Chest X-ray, PA view. Patient: 56 years old, sex M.
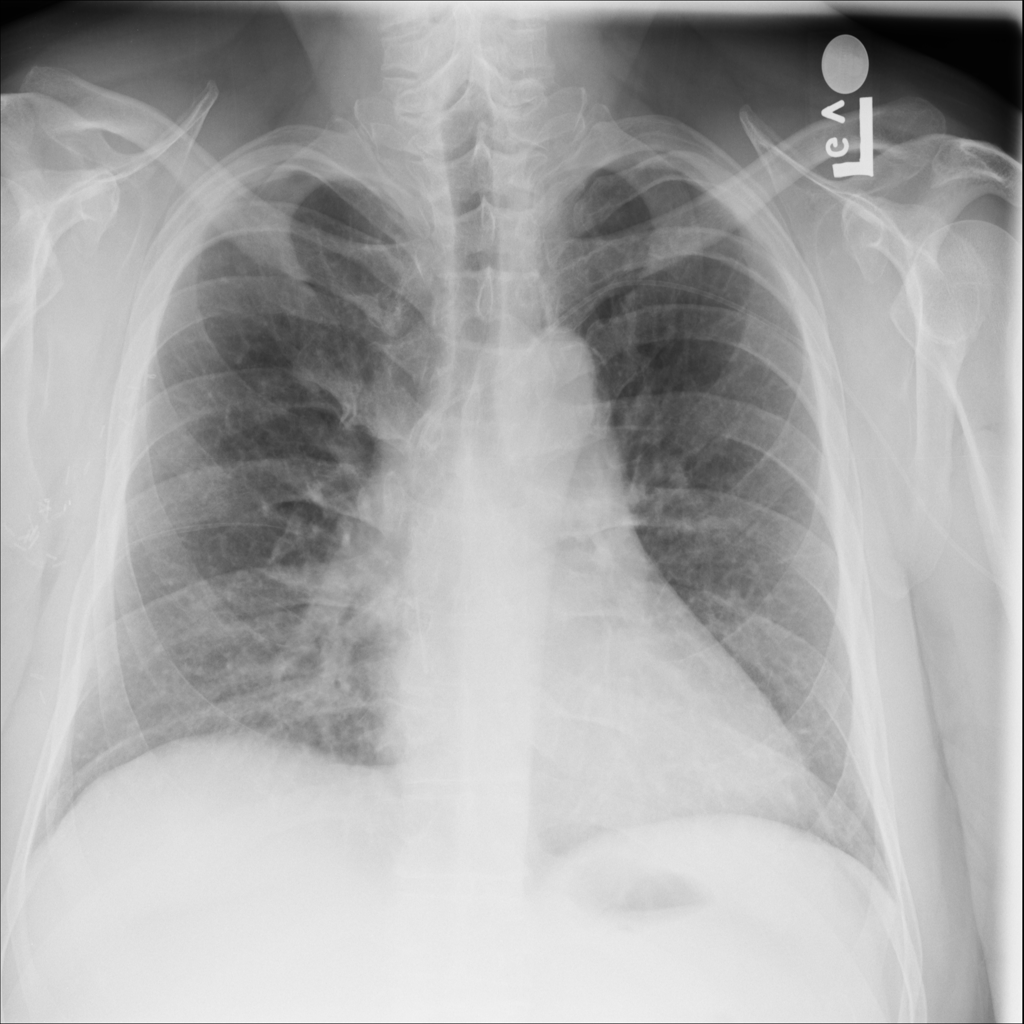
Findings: No Finding